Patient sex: F
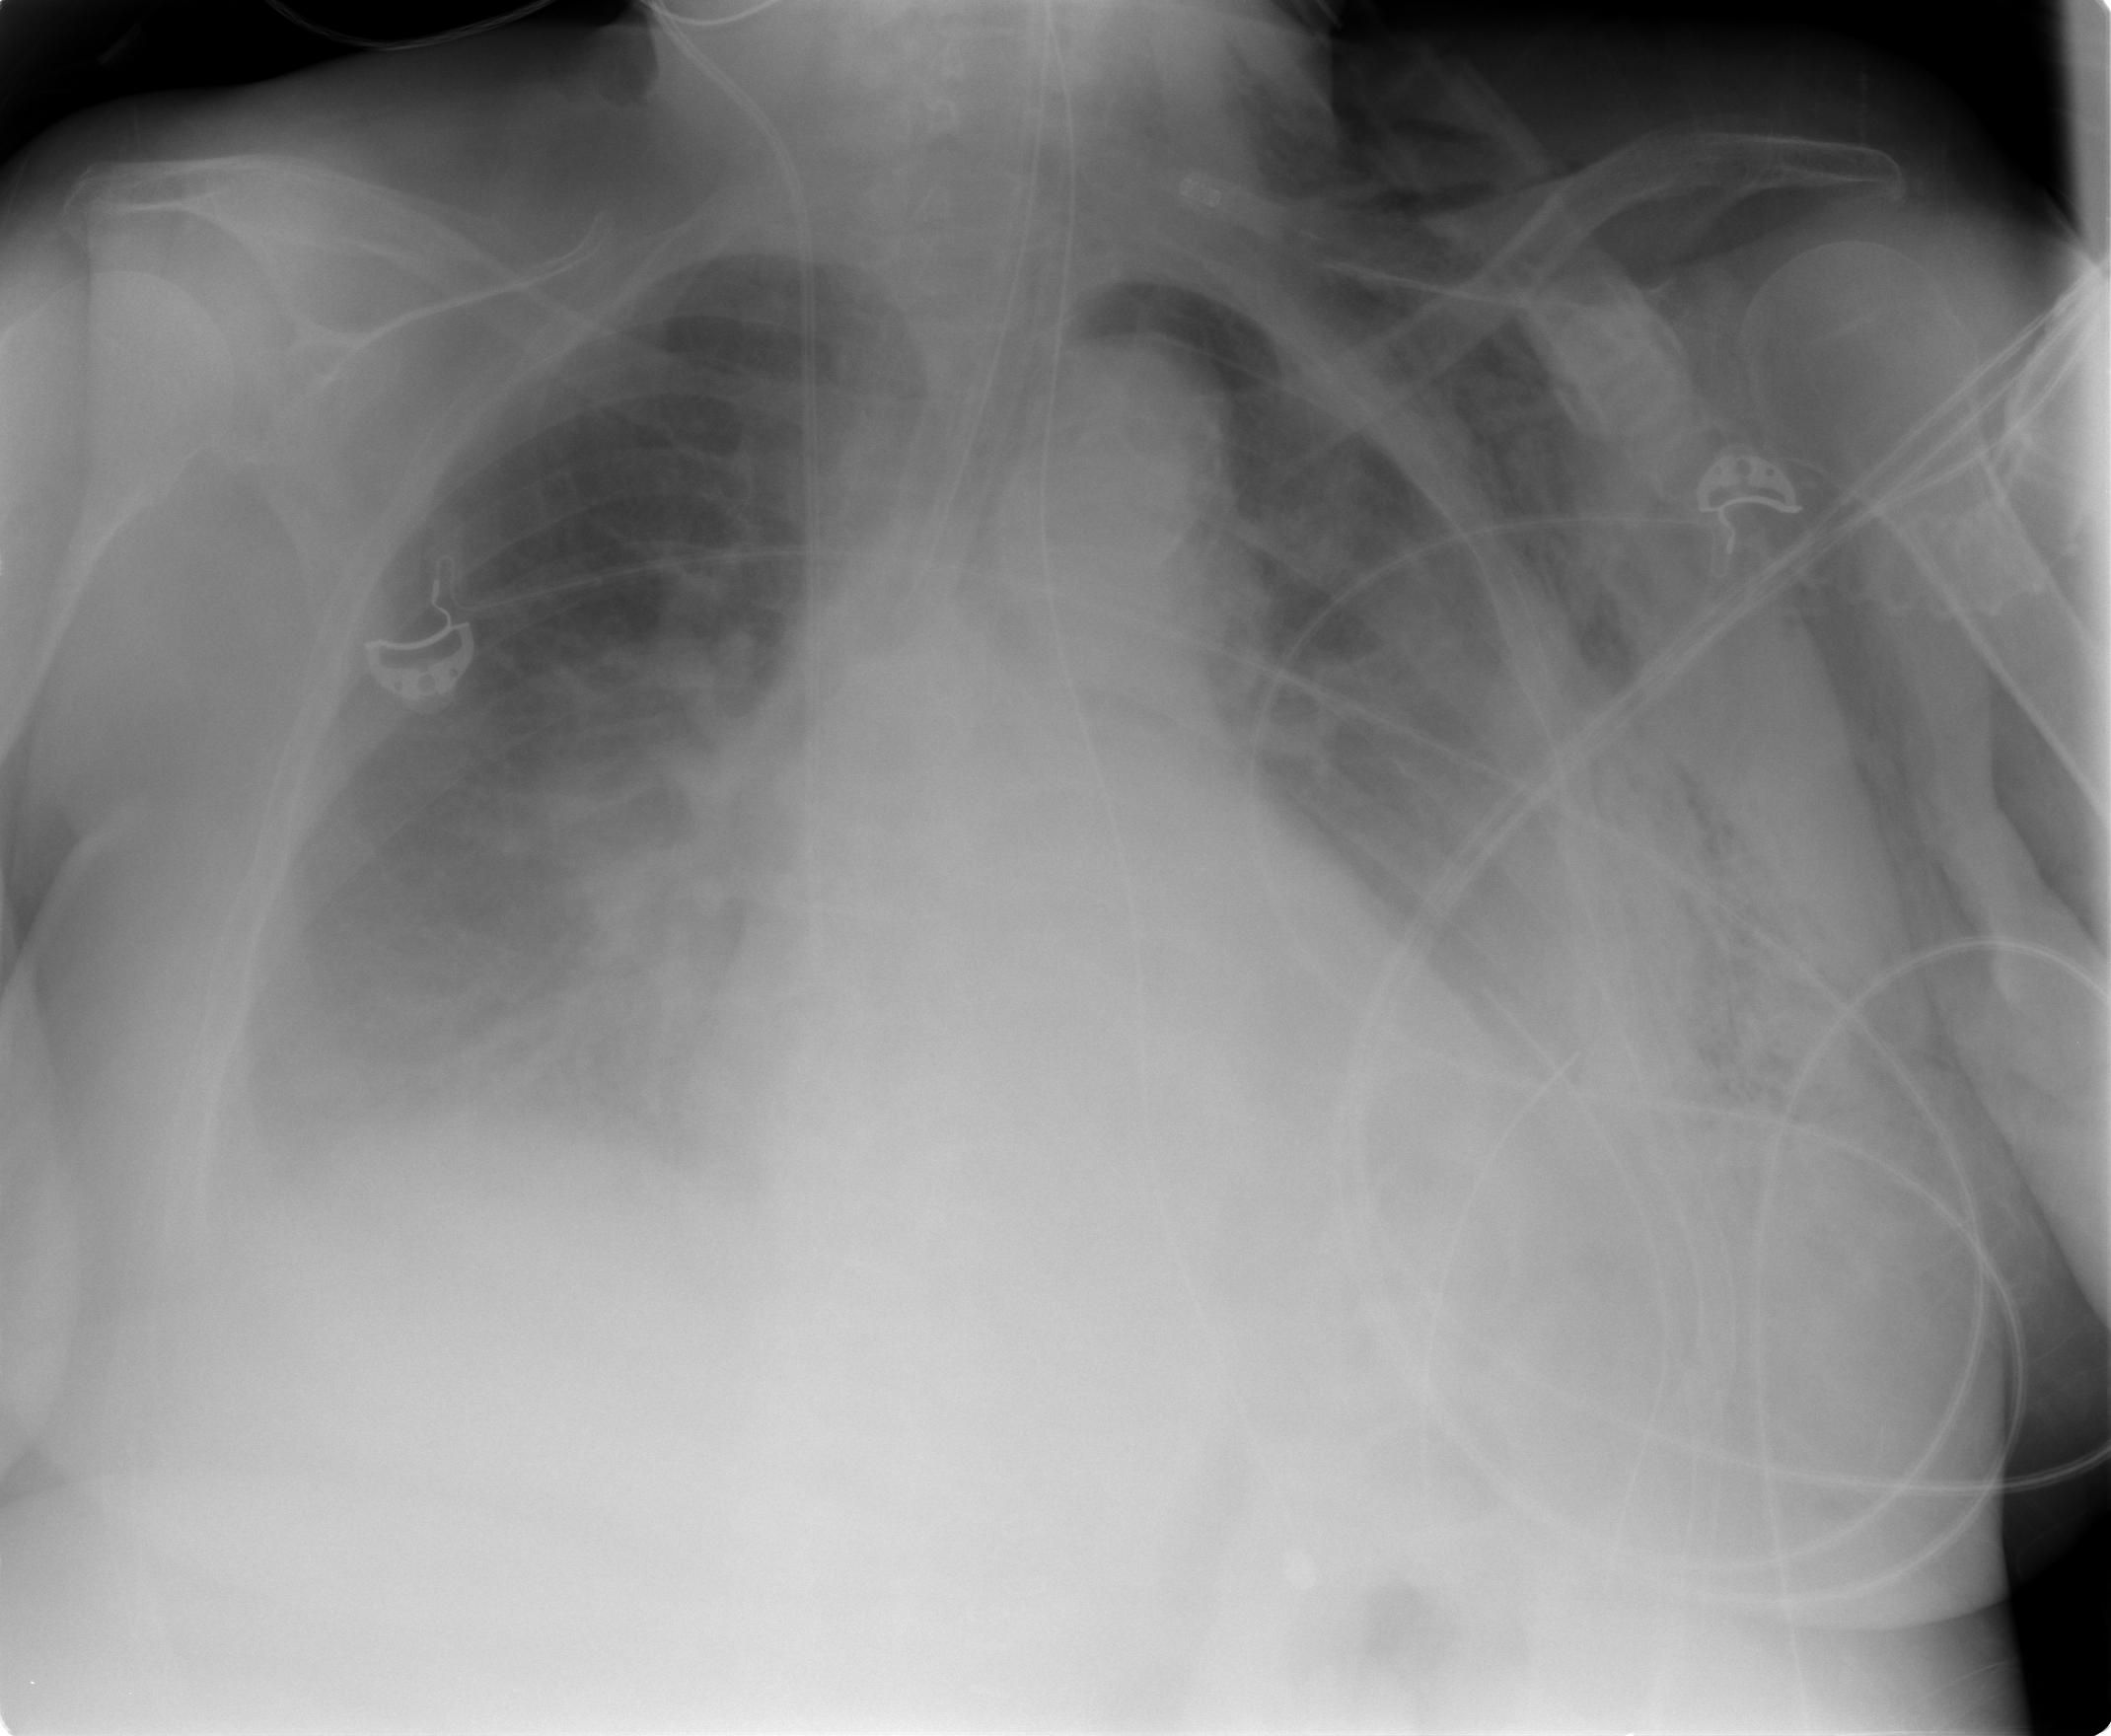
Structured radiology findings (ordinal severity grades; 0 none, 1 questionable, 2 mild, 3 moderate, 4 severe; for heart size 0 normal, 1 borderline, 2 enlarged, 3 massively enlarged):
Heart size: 2
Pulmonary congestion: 2
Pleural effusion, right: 3
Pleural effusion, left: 2
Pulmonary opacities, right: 0
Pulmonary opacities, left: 2
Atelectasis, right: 2
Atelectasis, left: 2